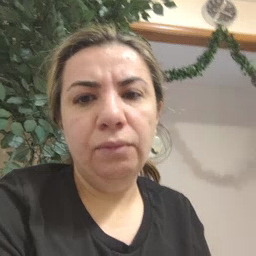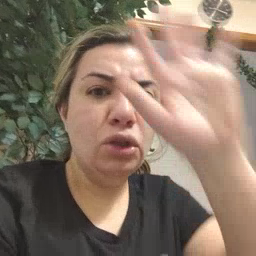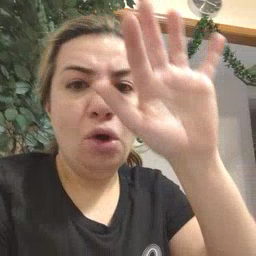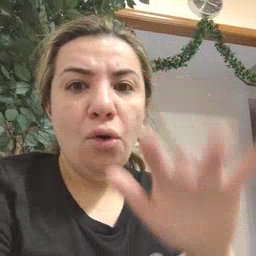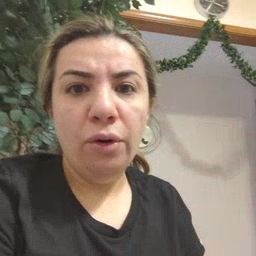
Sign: snow